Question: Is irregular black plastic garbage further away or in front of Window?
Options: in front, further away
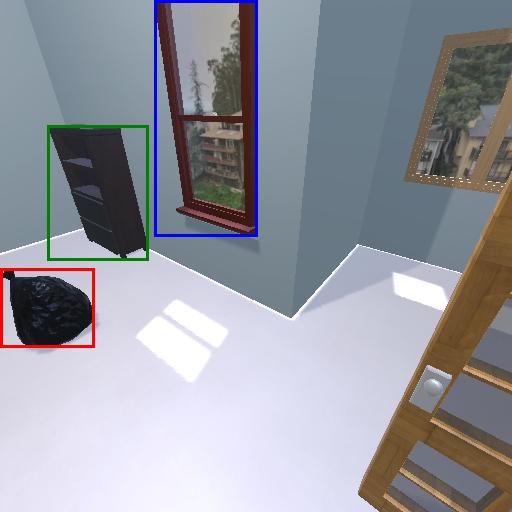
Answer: in front